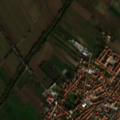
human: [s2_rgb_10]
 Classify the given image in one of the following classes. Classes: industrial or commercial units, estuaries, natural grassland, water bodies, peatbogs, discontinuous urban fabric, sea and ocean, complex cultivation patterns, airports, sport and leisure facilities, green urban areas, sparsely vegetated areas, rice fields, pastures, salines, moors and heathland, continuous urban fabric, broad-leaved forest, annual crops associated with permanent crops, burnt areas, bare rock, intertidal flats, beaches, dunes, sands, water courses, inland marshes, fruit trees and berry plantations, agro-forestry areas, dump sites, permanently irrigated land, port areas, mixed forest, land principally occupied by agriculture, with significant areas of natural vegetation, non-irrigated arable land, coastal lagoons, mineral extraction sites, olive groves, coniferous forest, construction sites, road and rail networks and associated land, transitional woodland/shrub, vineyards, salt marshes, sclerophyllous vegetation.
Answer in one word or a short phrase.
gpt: continuous urban fabric, permanently irrigated land, vineyards